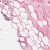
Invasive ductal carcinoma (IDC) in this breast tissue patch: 0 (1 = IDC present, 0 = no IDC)